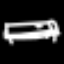
Label: bed